Interaction volume radius: 5 \u00c5
Interaction volume height: 10 \u00c5
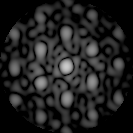
Disorder parameter: 0.5452